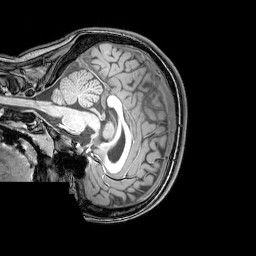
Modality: T1w
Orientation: sagittal
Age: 22
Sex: female
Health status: healthy
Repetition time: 0.081 s
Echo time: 0.037 s